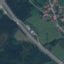
Label: Highway